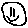
Label: smiley face